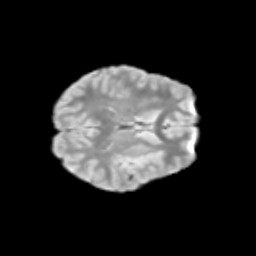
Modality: T2w
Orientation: axial
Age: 11
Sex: female
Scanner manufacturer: siemens
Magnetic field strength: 3 T
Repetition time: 3.8 s
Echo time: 0.07 s